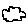
Label: cloud